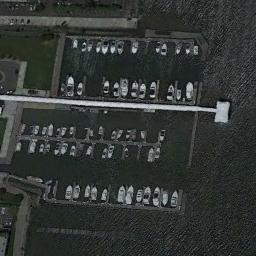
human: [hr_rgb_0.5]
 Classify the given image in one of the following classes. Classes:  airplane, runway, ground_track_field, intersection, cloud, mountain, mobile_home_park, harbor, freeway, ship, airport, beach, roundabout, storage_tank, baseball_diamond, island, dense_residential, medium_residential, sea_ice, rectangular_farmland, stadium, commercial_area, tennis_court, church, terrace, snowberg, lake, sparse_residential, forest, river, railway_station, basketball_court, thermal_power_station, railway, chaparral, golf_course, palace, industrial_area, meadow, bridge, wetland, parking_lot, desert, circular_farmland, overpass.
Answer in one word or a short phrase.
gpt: harbor